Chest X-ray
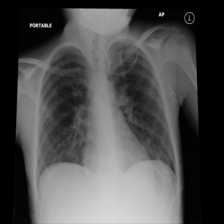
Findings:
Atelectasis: negative
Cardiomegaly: negative
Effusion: negative
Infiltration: negative
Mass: negative
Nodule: positive
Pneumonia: negative
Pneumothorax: negative
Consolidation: negative
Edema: negative
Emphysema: negative
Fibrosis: negative
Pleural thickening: negative
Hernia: negative